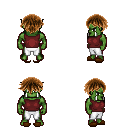
a pixel art fantasy rpg character, male body template, orc, green skin, maroon sleeveless shirt, white pants, brown short bangs hairstyle, brown slippers, four views (front, back, left, right), 2x2 character sprite sheet, small pixel art, hard edges, no anti-aliasing